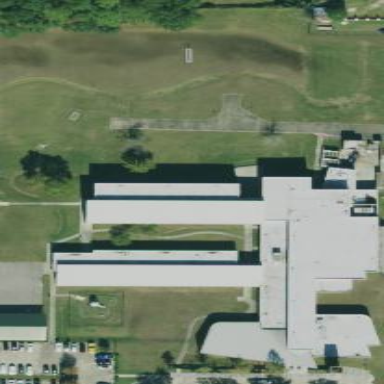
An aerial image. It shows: School building or complex.